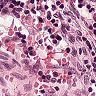
Metastatic tissue present: no